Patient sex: M
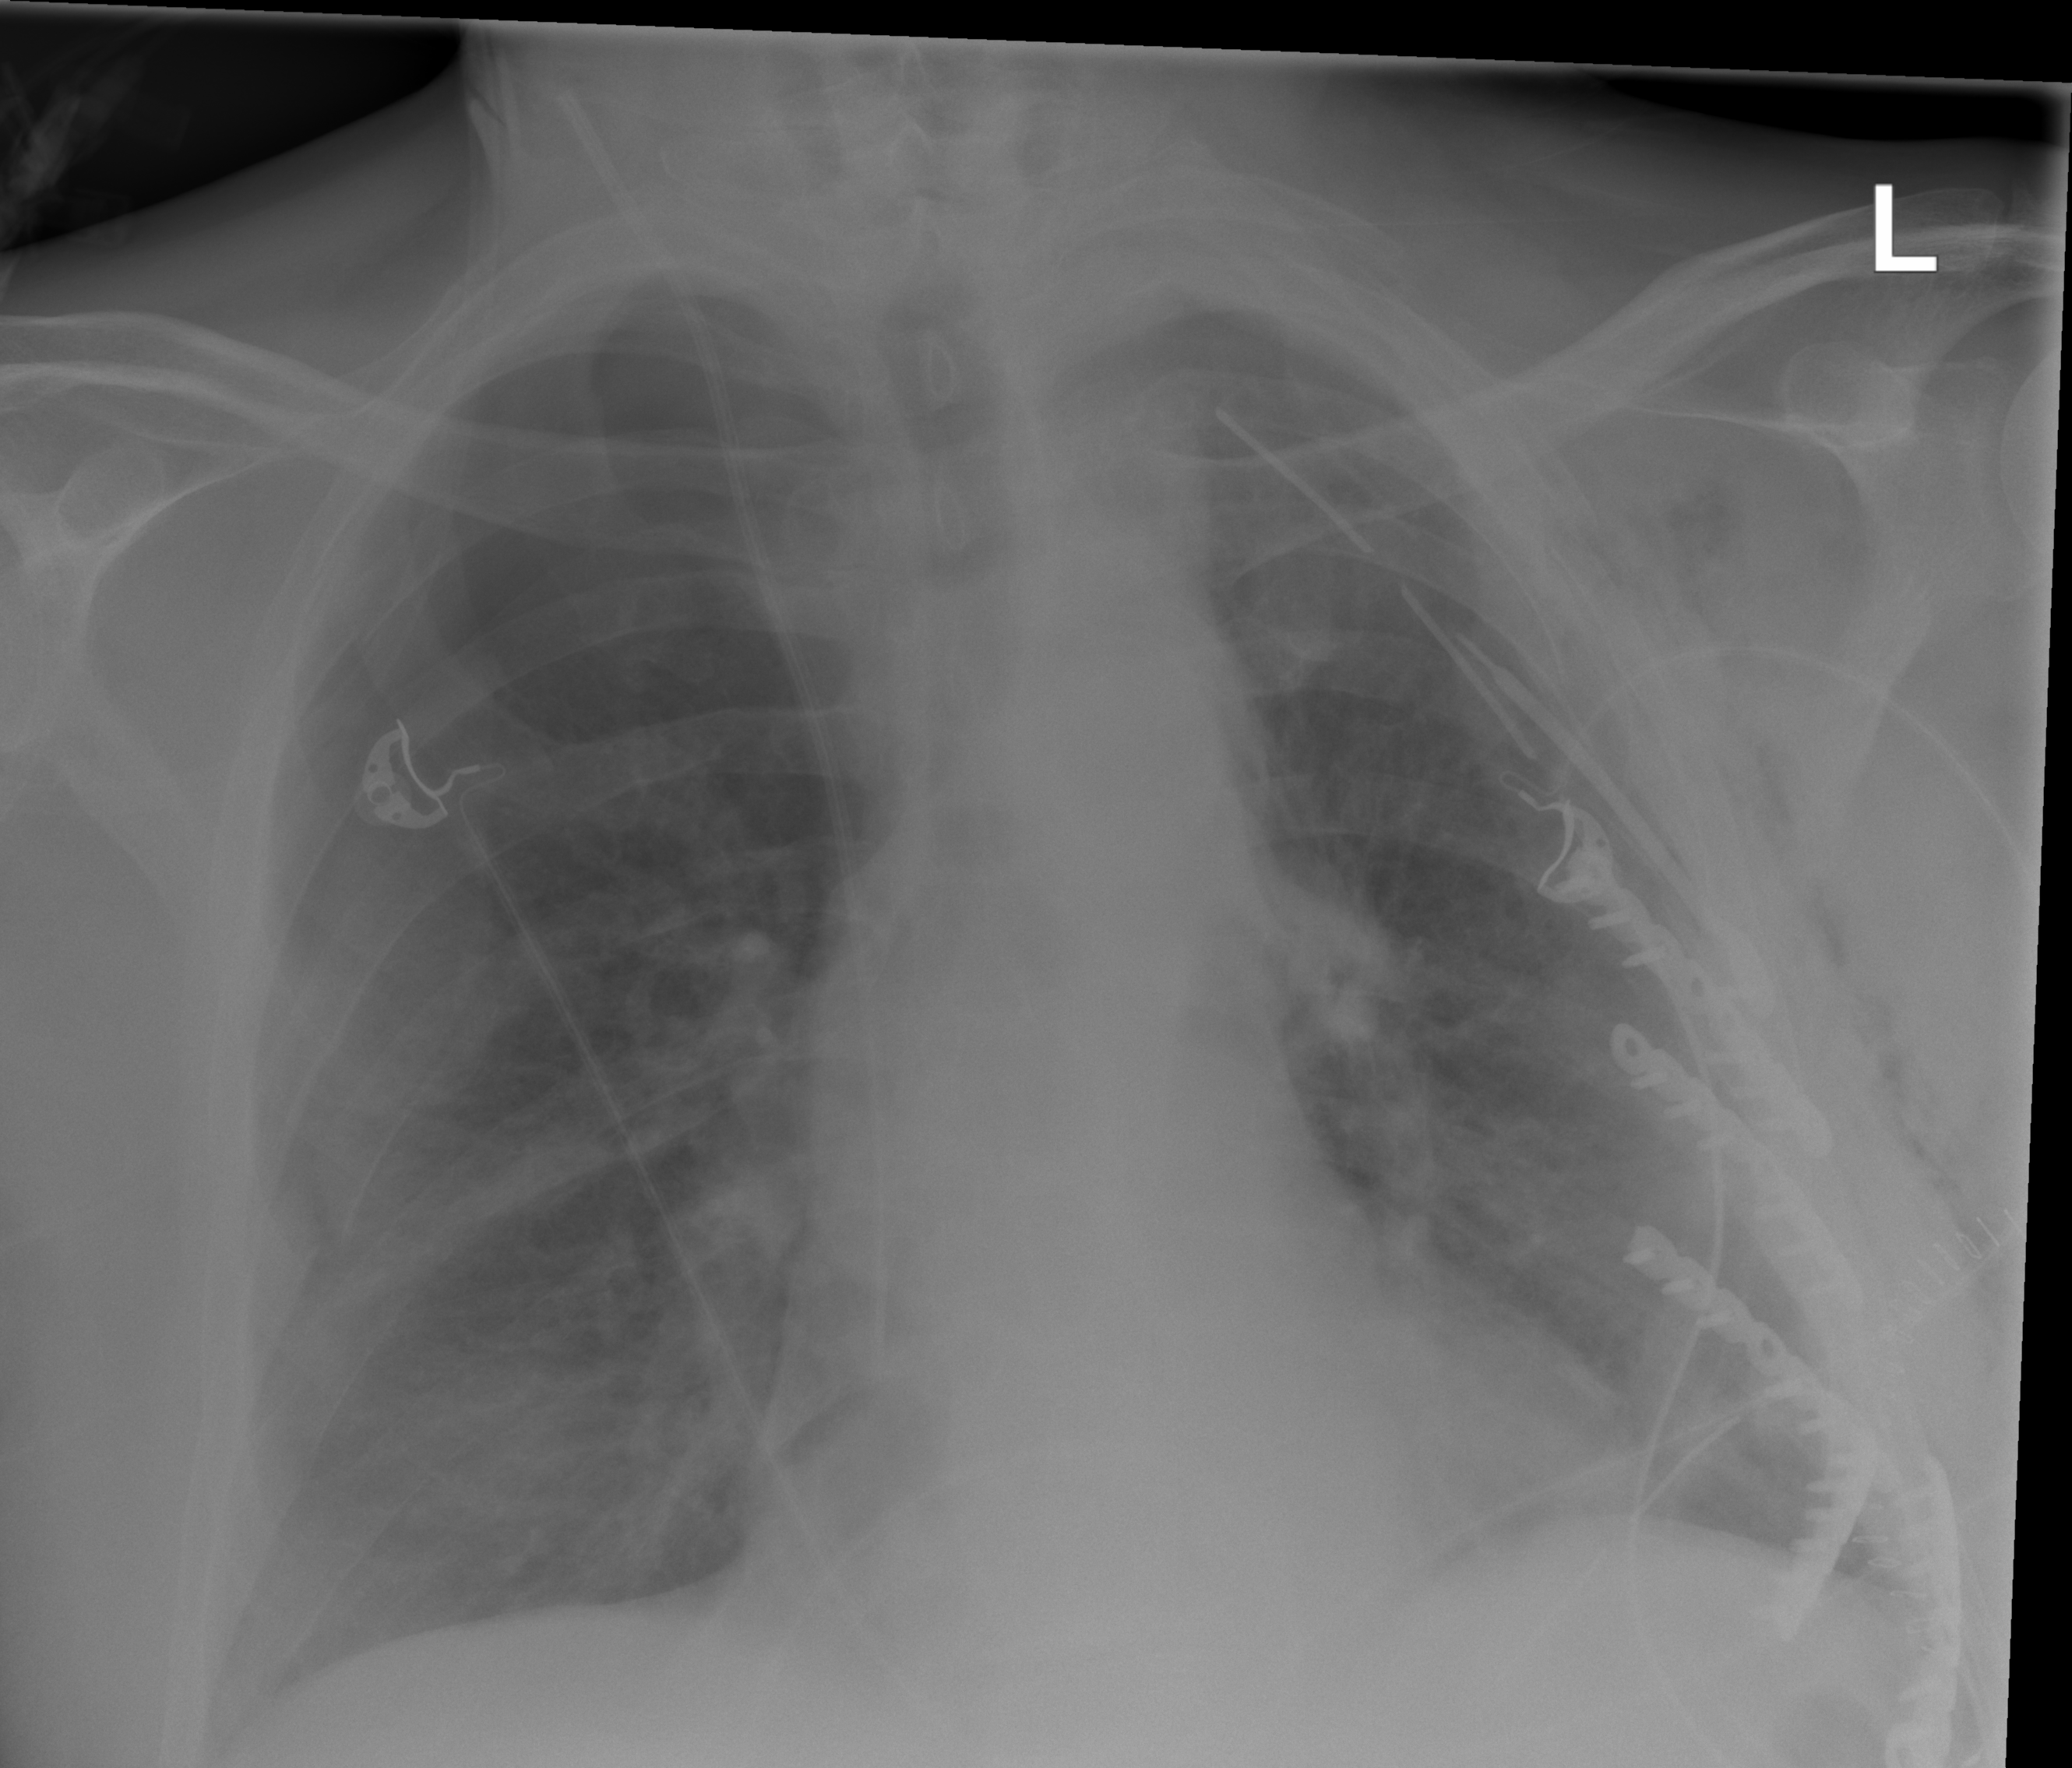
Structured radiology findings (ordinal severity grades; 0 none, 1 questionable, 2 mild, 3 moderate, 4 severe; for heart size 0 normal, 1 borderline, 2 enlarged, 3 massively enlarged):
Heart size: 1
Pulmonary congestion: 0
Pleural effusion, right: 0
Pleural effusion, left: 0
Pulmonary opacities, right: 0
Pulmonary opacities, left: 0
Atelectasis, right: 0
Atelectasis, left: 2